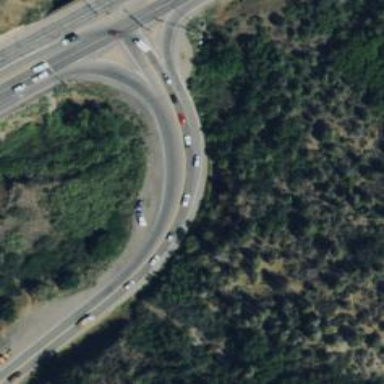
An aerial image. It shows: Asphalt road designated as trunk highway.